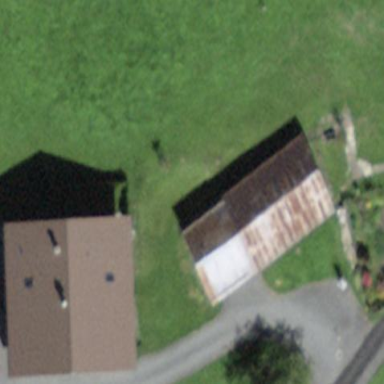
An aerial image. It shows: Rural barn.